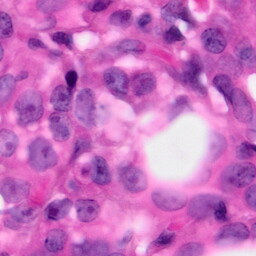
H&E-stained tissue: Pancreatic